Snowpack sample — Snodgrass Mountain, Crested Butte, Colorado (2/4/25, 12:06 PM MST)
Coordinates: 38.923, -106.968
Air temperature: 35 °F
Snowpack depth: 80 cm
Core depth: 10 cm
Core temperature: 32 °F
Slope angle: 14°, slope face: 78°
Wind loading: low
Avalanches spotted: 0
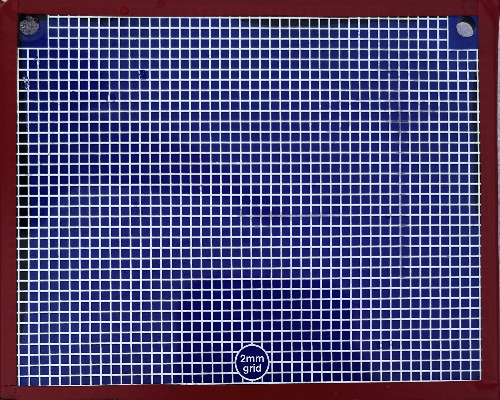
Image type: profile
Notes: No avalanches nearby, unusually warm weather for the last month reported by residents, Collected 25 yards from treeline